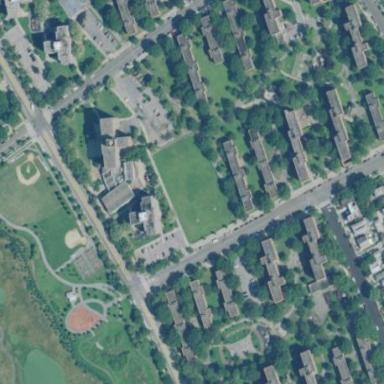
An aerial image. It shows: Residential area with apartments.